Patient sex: F
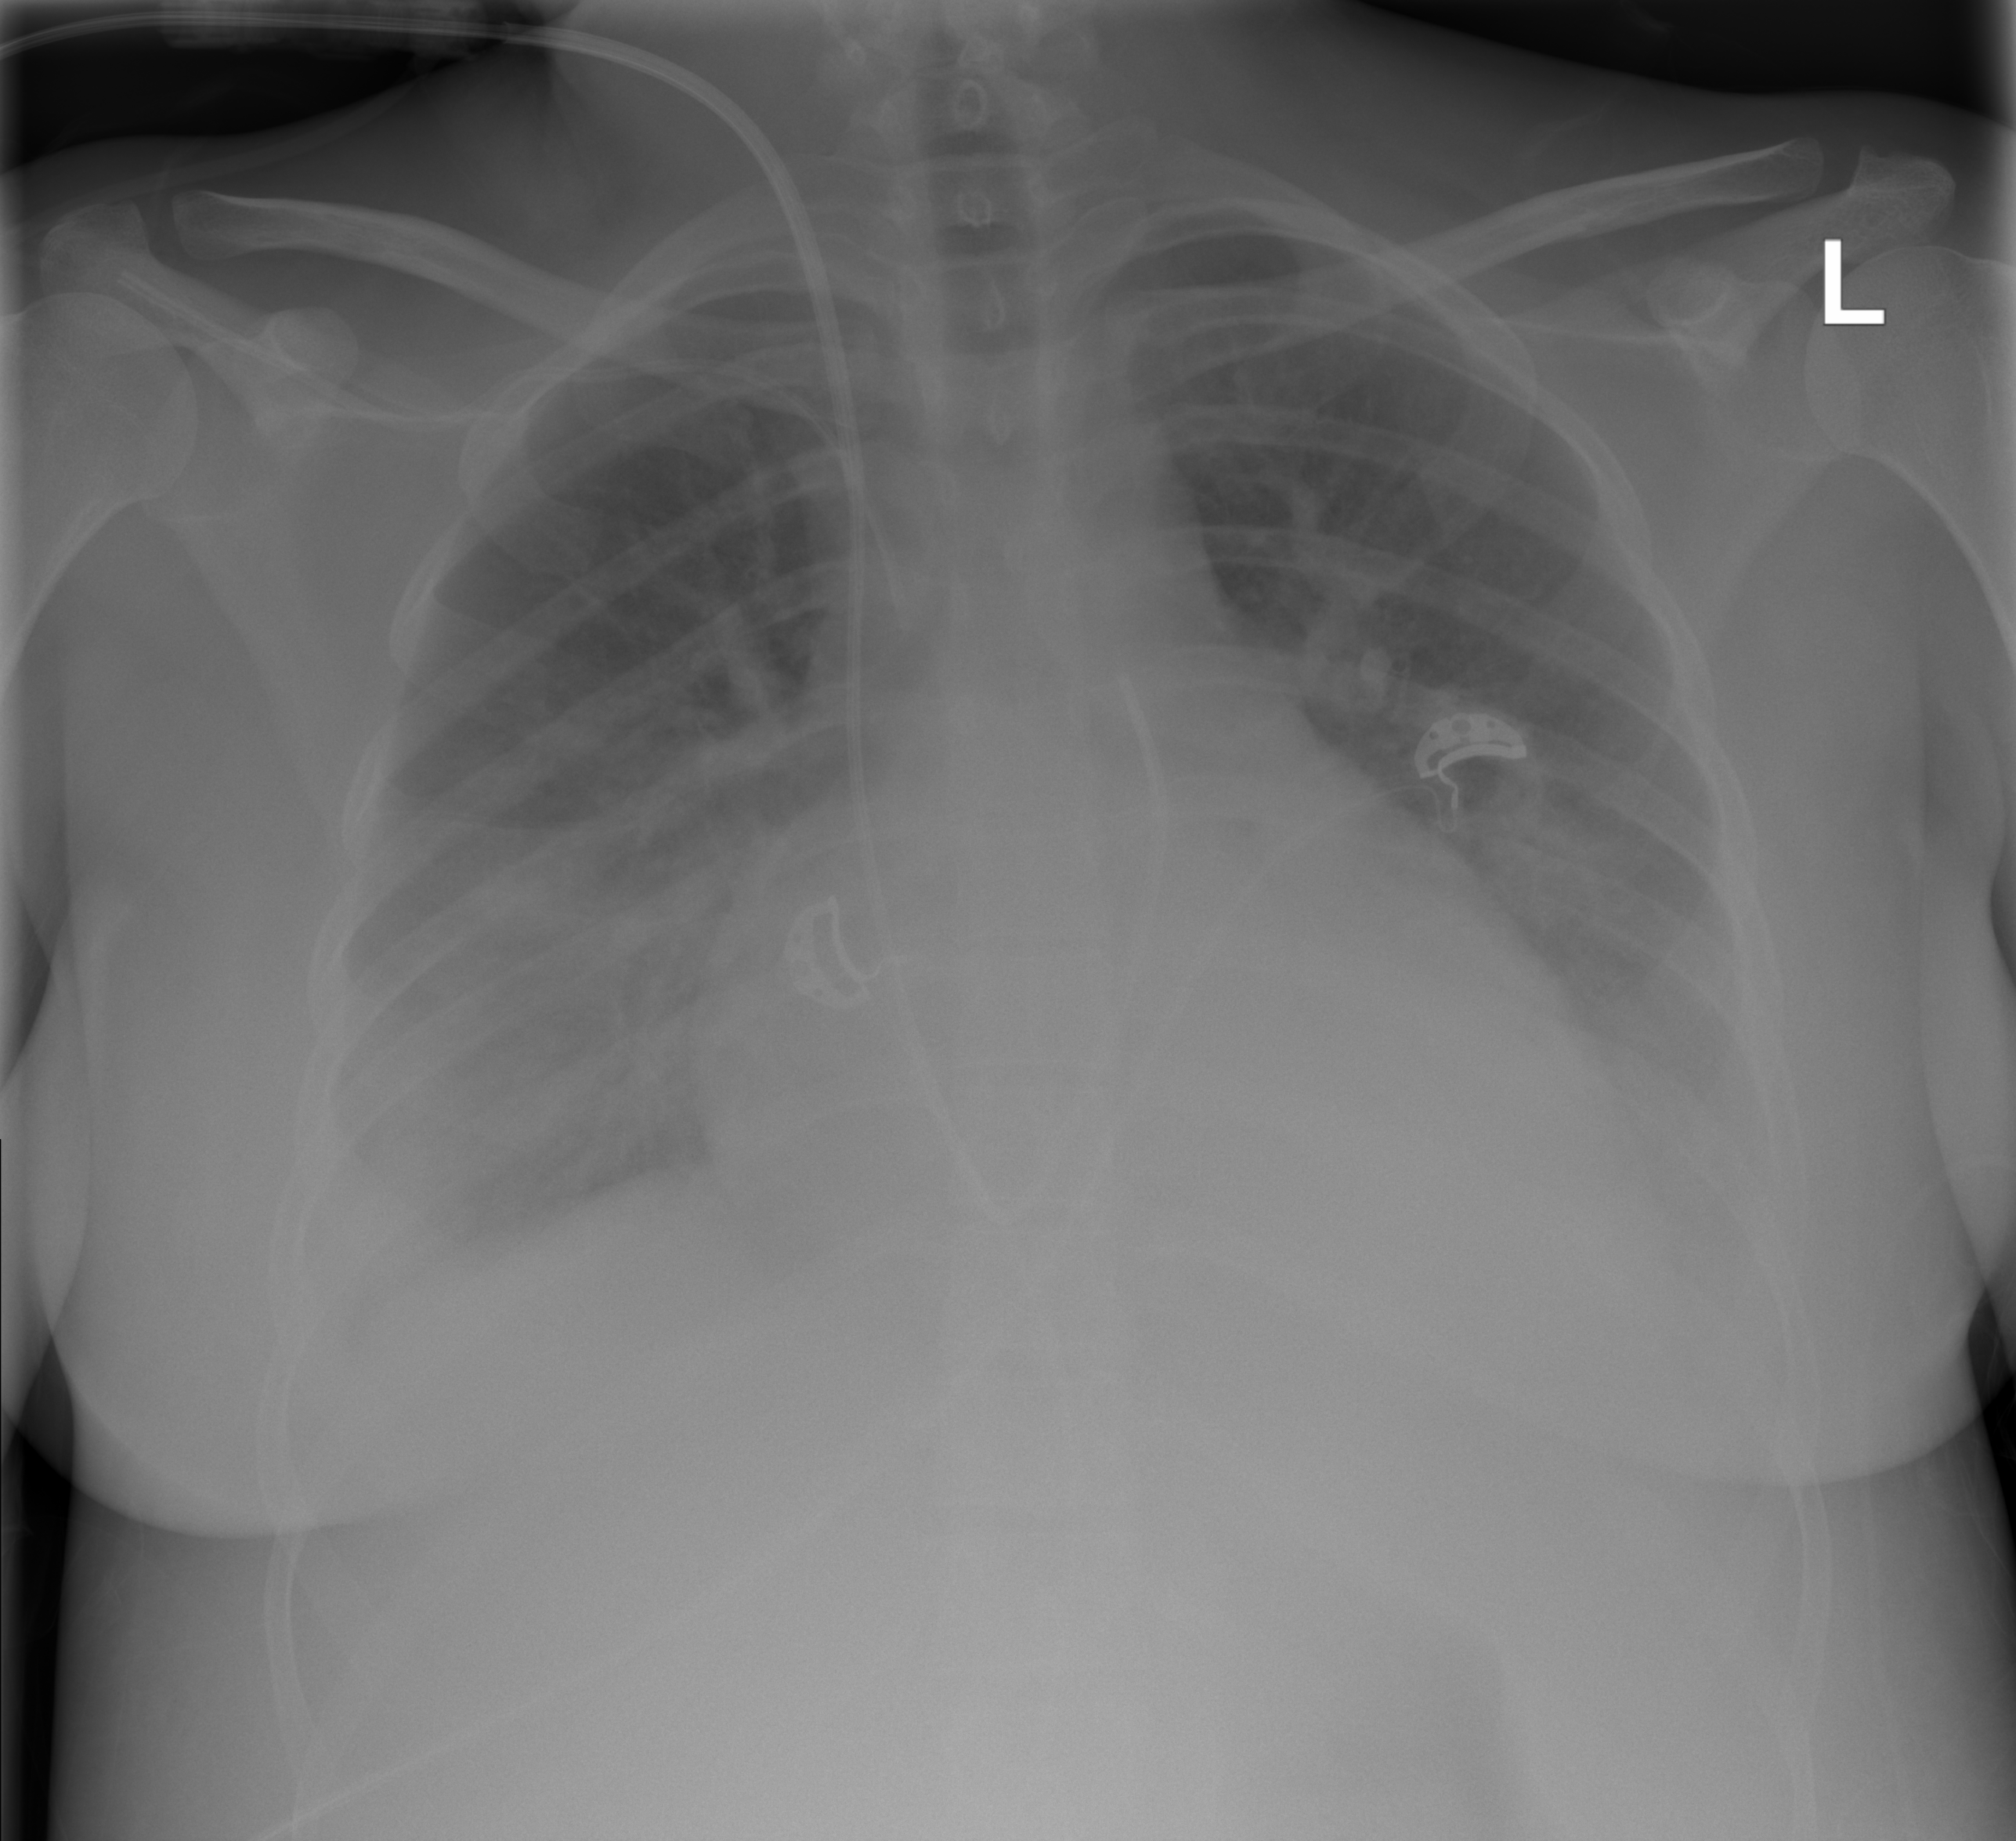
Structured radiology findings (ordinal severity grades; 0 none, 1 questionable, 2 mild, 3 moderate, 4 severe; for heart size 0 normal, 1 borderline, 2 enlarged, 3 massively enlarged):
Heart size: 2
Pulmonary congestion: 2
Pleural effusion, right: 2
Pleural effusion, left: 2
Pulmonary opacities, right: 2
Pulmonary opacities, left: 2
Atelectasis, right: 2
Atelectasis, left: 2